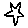
Label: star